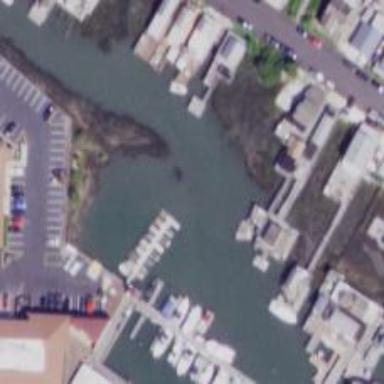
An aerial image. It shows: Man-made pier.